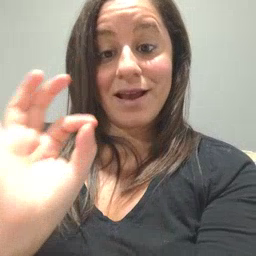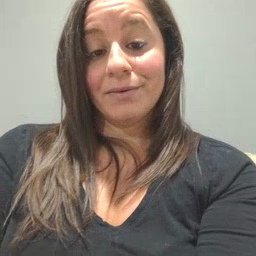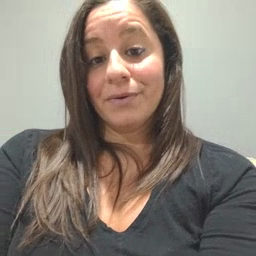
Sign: find